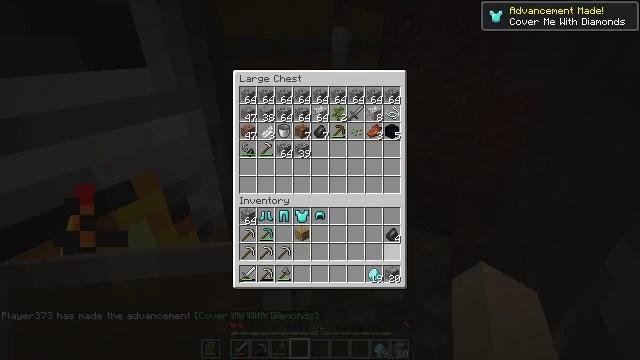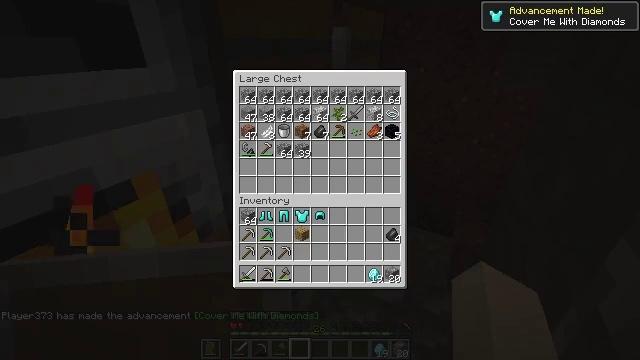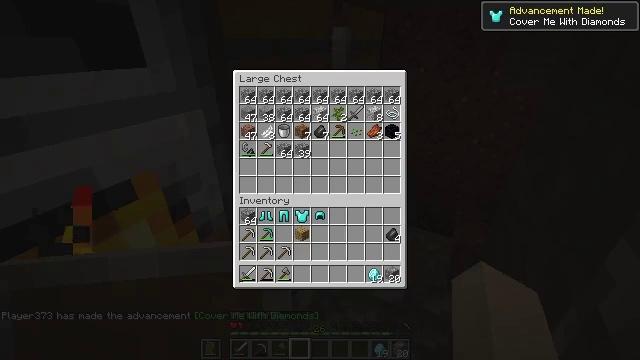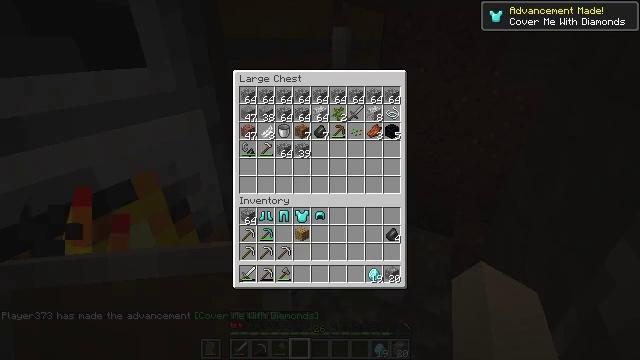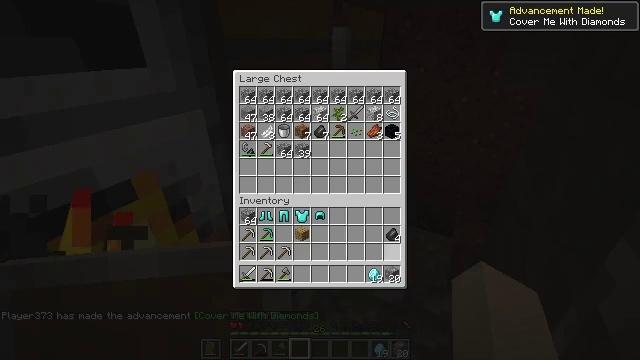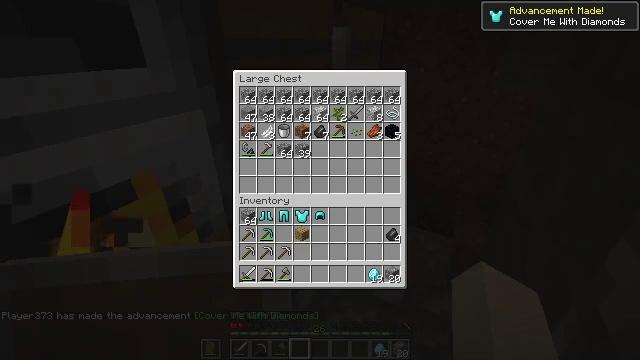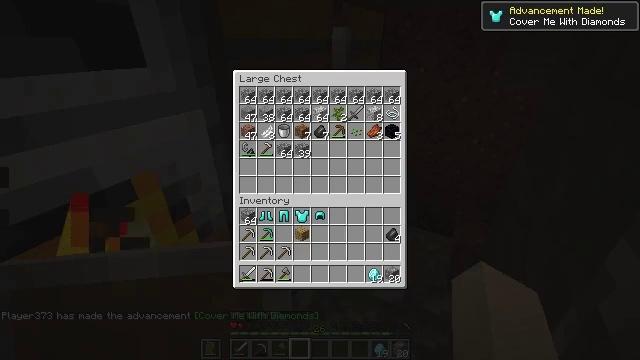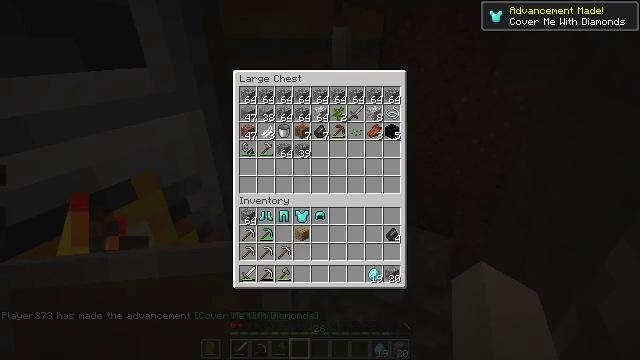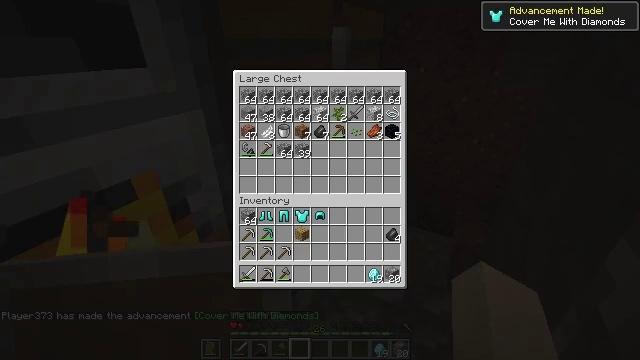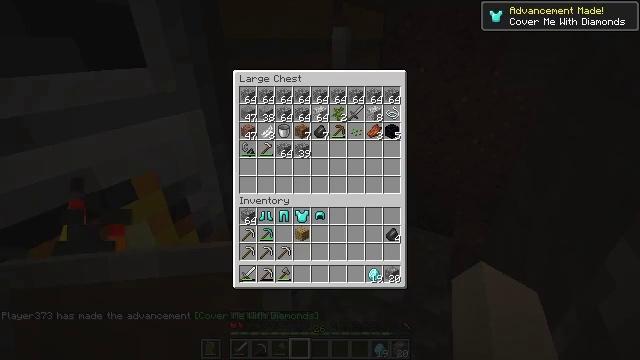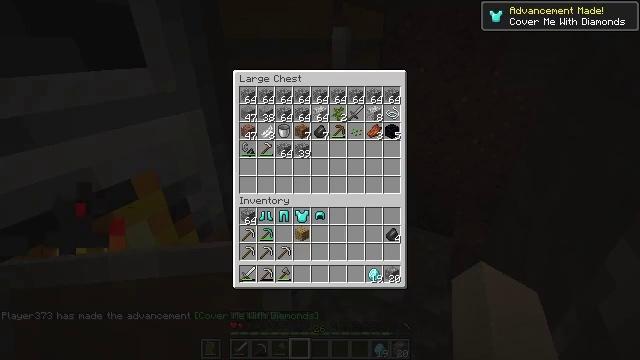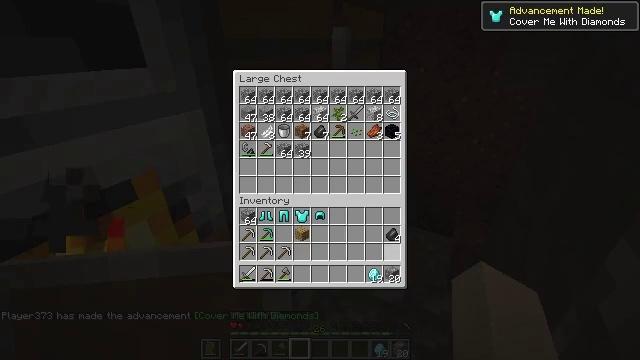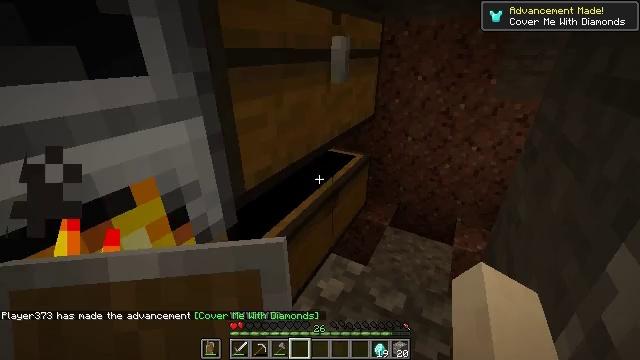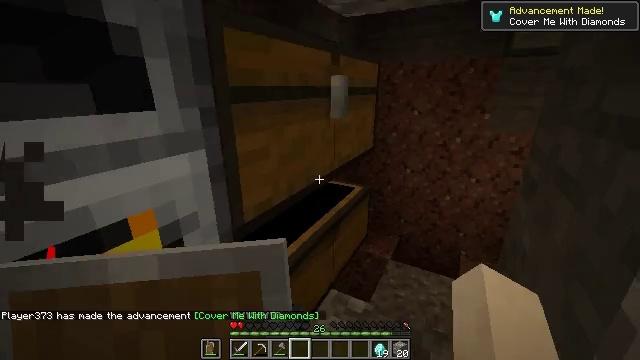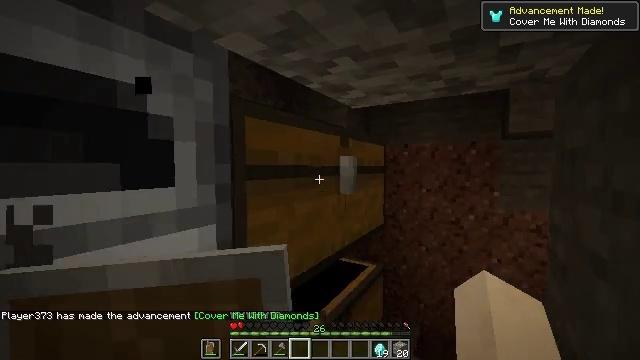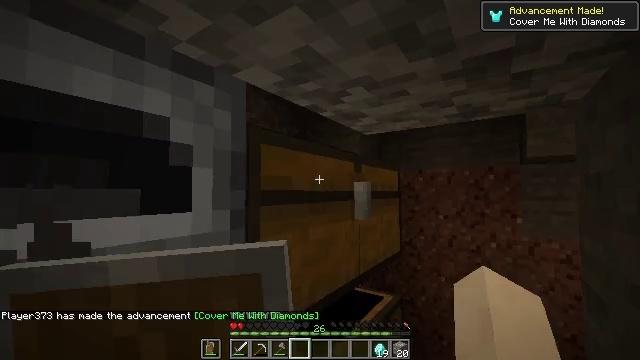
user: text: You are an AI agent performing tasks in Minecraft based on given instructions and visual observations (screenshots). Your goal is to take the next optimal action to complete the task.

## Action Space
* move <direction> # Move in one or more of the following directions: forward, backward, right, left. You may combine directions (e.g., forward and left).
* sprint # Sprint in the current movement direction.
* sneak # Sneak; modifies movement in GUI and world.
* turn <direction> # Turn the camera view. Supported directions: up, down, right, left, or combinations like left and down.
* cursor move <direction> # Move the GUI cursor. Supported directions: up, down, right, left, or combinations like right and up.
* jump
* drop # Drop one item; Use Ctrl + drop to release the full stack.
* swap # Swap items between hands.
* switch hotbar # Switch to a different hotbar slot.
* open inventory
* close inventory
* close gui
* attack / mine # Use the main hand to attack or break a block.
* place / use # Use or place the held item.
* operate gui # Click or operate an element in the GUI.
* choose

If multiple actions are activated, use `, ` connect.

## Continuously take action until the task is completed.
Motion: motion action
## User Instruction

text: Use cobblestones to craft a cobblestone wall.
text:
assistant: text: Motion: no_op
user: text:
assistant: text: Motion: no_op
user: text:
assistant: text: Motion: no_op
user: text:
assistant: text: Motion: no_op
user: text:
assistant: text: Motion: sneak
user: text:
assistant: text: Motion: sneak
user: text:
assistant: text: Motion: sneak
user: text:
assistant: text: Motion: no_op
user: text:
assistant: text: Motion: no_op
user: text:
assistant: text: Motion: no_op
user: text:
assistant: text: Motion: no_op
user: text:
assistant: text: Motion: turn up, close inventory
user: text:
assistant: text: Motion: turn up, close inventory
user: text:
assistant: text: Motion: turn left and up, close inventory
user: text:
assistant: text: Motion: turn left and up, close inventory
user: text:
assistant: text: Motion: use / place
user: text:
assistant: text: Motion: use / place
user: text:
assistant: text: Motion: use / place
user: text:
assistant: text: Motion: use / place
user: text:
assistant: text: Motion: turn right and down
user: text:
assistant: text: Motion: turn right and down
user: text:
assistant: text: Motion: no_op
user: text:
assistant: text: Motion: no_op
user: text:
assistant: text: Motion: no_op
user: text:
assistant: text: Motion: turn right and down
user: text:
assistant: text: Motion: turn right and down
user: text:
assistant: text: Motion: turn right and down
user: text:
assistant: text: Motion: no_op
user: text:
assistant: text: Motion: turn down
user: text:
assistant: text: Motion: no_op